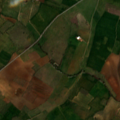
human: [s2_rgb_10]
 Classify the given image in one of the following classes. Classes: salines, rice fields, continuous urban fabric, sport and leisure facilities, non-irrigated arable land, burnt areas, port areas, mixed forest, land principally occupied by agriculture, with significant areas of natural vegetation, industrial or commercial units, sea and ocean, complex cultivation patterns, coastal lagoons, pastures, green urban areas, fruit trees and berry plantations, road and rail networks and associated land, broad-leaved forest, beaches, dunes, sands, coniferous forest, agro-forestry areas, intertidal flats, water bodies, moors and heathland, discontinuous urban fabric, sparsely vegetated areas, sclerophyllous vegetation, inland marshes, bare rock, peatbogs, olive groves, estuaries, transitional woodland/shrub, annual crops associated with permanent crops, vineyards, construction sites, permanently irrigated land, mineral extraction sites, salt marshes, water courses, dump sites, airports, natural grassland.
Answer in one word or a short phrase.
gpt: non-irrigated arable land, olive groves